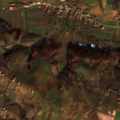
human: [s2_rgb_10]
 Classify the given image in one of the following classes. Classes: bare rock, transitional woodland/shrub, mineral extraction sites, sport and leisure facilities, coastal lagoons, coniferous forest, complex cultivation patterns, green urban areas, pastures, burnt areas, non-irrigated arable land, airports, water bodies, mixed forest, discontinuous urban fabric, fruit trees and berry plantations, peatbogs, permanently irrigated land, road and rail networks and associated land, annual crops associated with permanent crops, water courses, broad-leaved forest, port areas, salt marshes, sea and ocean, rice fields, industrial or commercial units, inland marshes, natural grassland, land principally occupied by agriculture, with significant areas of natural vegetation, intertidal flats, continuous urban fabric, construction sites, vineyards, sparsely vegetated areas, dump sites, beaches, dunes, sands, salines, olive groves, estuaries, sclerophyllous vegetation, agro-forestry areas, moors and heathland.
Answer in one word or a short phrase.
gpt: fruit trees and berry plantations, complex cultivation patterns, broad-leaved forest